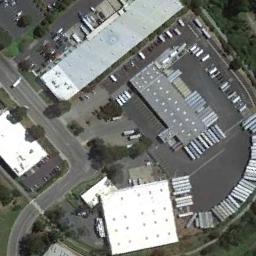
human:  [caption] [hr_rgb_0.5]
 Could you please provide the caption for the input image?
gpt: There are many houses of different shapes and sizes in the industrial zone .

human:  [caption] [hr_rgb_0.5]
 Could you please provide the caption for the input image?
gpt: In an industrial area, There are neatly planned factories and roads, There are green belts, And some cars are parked in the parking lot .

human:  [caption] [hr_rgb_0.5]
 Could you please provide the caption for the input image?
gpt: The industrial area has lots of industrial equipment, Several white workshops of different sizes and trees .

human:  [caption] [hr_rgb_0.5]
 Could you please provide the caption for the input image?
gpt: Houses in industrial areas vary in size .

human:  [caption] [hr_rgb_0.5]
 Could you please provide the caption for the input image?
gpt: There are many gray and white containers on the industrial area .